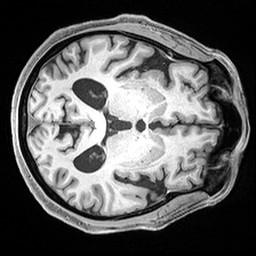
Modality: T1w
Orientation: axial
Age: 68
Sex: male
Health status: healthy
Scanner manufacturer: siemens
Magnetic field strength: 3 T
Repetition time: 2.4 s
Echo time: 0.00217 s